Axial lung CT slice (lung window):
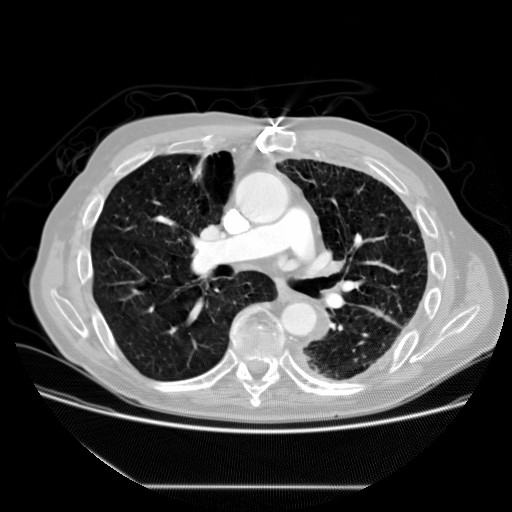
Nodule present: no